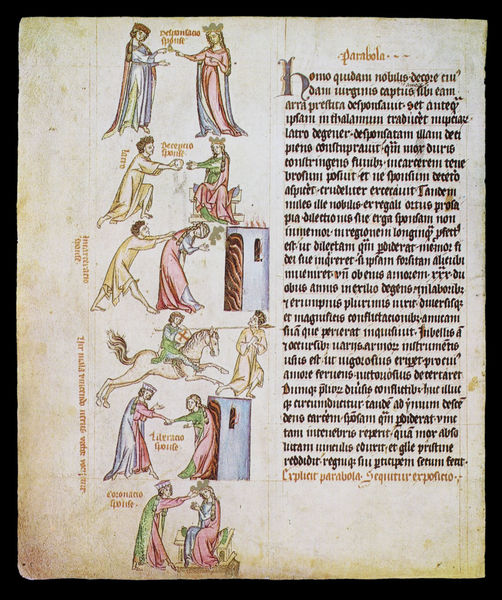
Titel: Passional der Kunigunde von Böhmen
Institution: Prag, Nationalbibliothek
Schlagwörter: blau, kampf, mann, frauen, gelb, frau, kleid, männer, skizze, rot, bibel, geschichte, bild, krone, rosa, pferd, reiter, turm, schrift, papier, crown, king, könig, lanze, people, thron, woman, schild, buch, illustration, text, ritter, pergament, seiten, kreuzigung, life, man, mittelalter, krönung, girl, death, kreuzzug, knight, noble, königin, drawing, castle, love, historisch, latein, drawings, religion, horse, shield, minnesang, script, stundenbuch, faith, latin, parabel, turnier, homo, gift, spear, queen, peasent, parabola, exemple